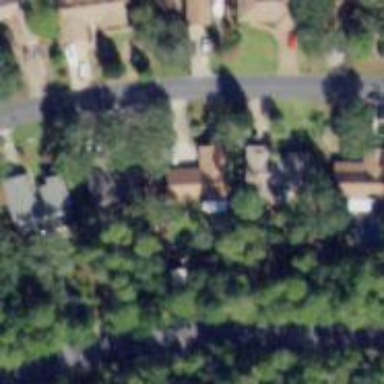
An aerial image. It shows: Residential area consisting of single-family homes.